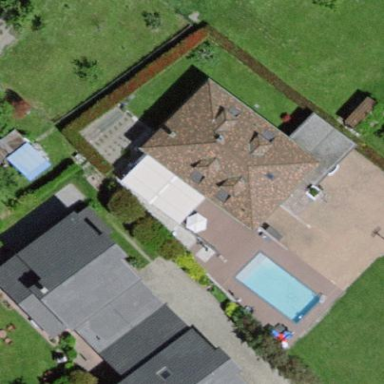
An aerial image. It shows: Hipped roof house.